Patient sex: F
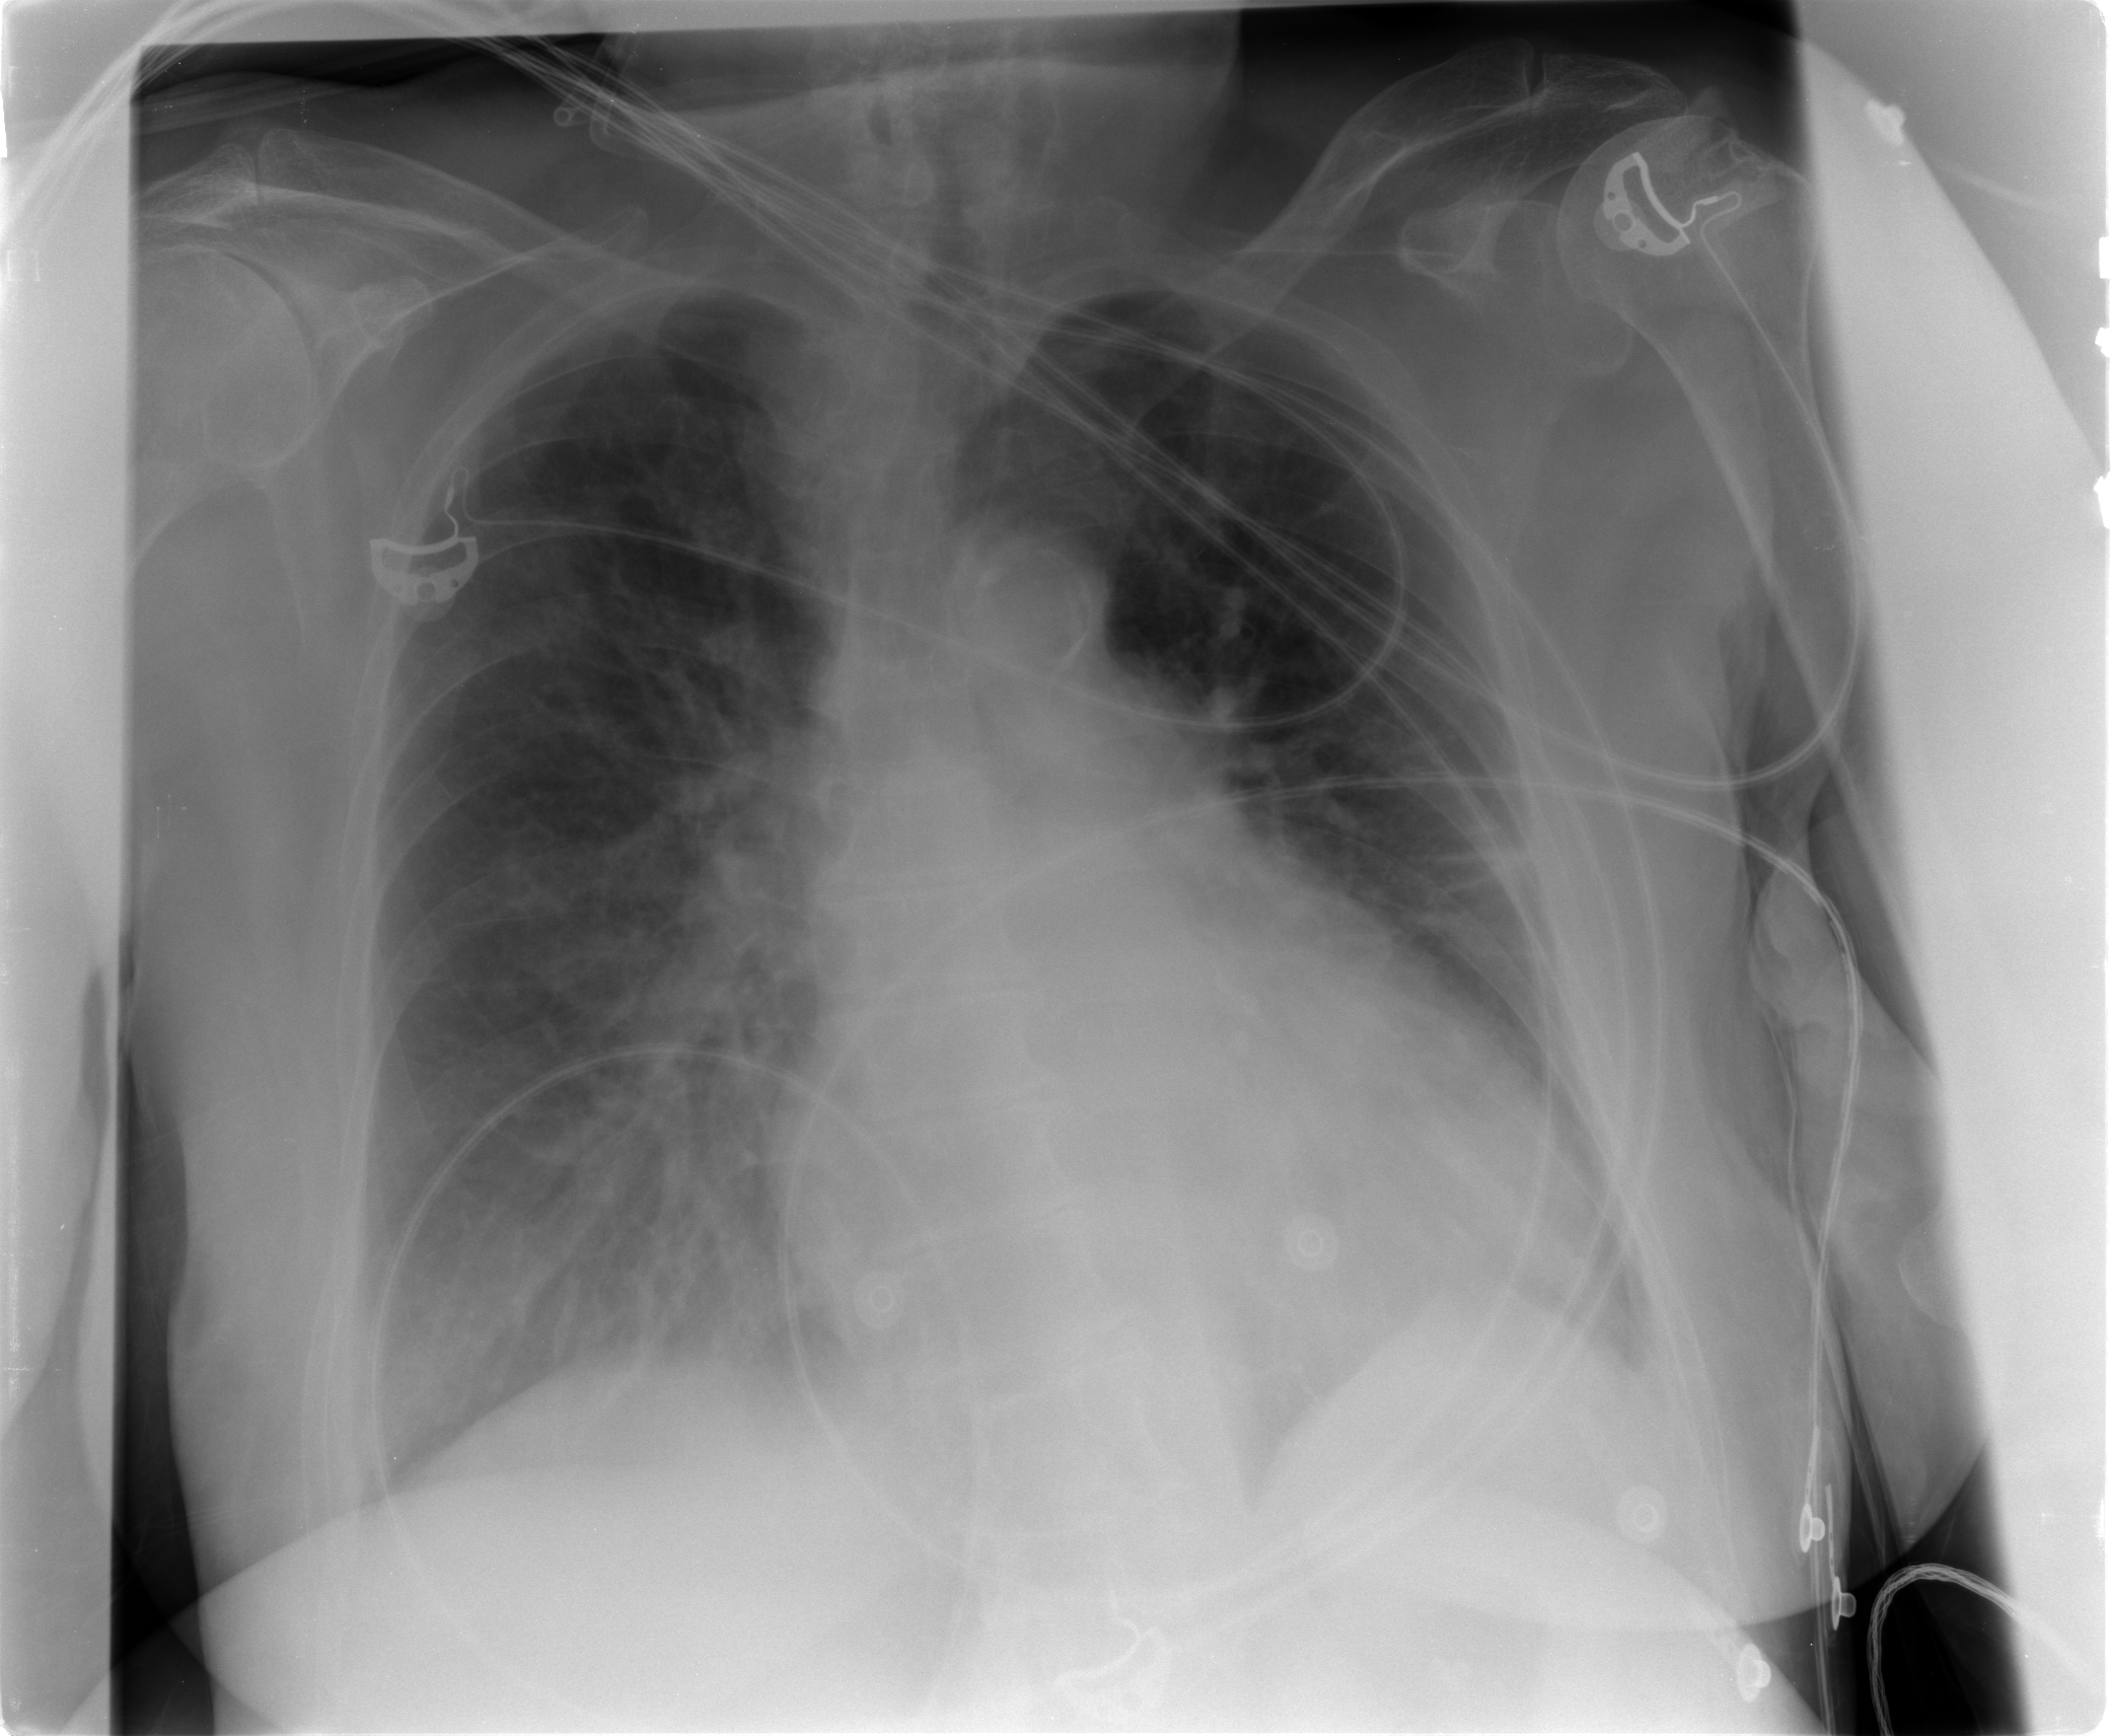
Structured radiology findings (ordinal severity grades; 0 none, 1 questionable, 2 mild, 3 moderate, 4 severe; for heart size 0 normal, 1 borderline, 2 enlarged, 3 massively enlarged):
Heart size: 2
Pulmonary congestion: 2
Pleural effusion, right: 0
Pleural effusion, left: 1
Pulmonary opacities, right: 0
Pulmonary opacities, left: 0
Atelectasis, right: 1
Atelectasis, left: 2